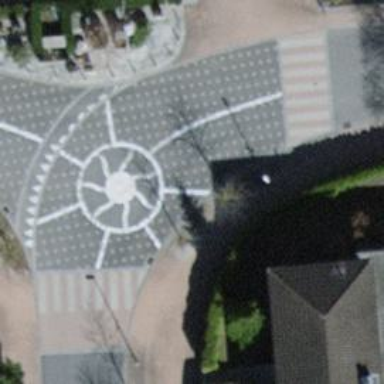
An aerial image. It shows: Mini roundabout on the road.